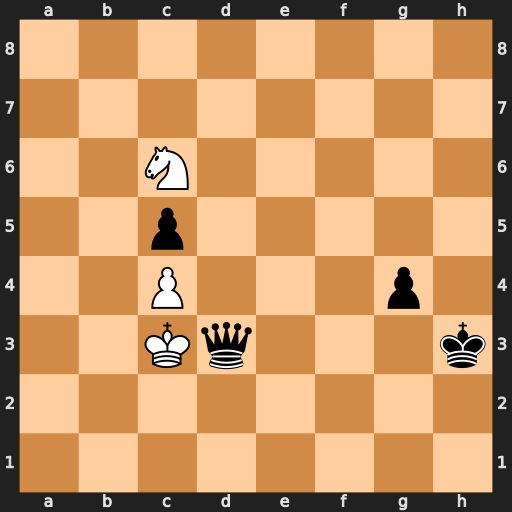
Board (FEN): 8/8/2N5/2p5/2P3p1/2Kq3k/8/8
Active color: w
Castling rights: -
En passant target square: -
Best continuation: Kxd3 g3 Ne5 g2 Nf3 Kg4 Ke4 Kg3 Ke3